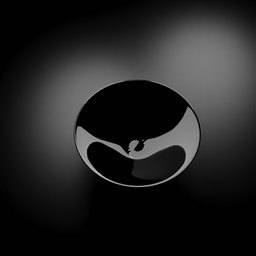
Label: tools